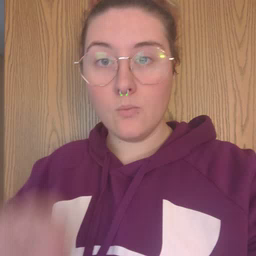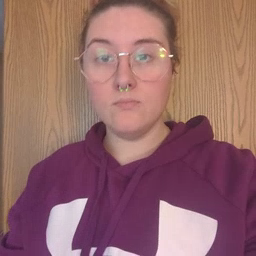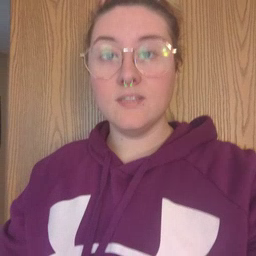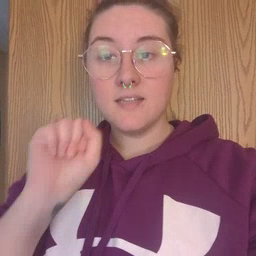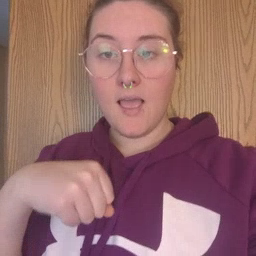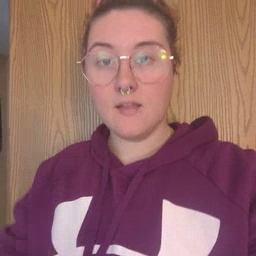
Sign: can